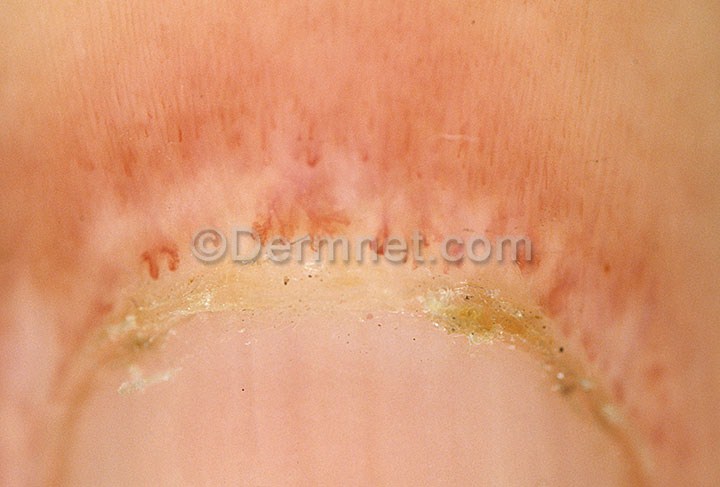
Disease: Lupus and other Connective Tissue diseases